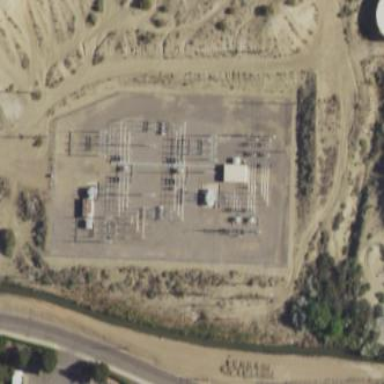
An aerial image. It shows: Power substation.